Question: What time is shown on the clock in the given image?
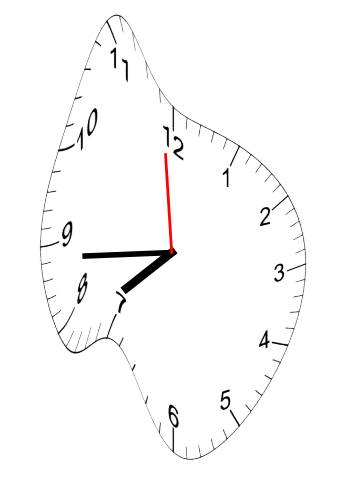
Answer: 07:43:59